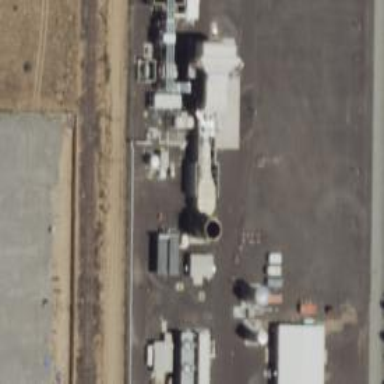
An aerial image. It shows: Gas turbine power generator.